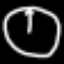
Label: clock